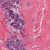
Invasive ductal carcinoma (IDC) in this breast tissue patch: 0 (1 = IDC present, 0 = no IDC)